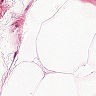
Metastatic tissue present: no